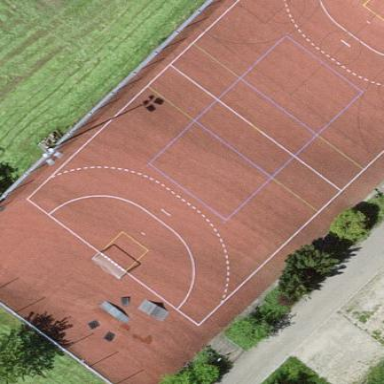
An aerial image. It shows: Pitch for leisure activities.